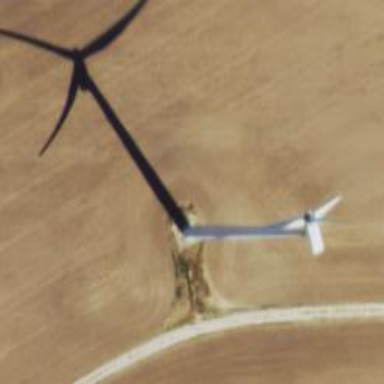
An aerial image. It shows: Wind generator with horizontal axis. The generator is wind turbine.